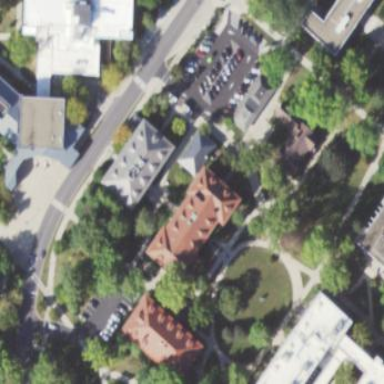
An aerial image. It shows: University building.